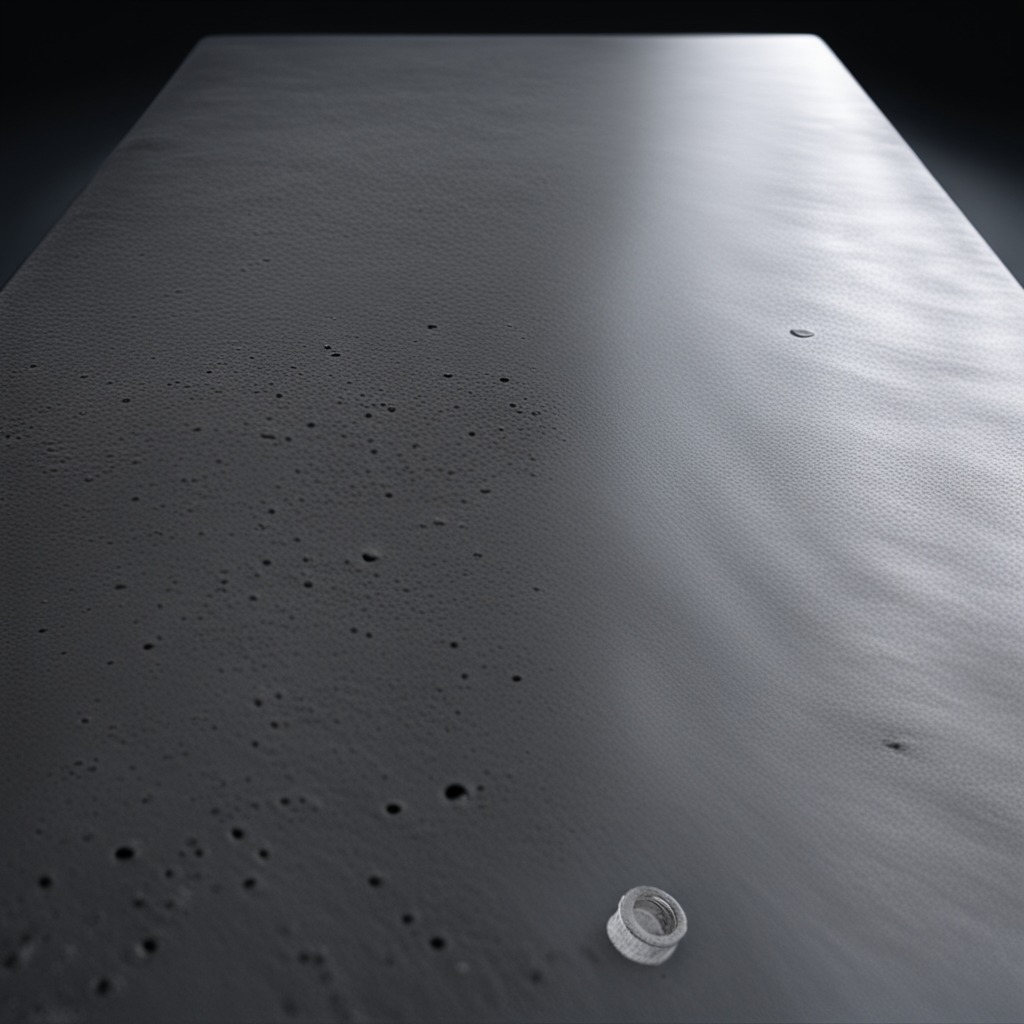
A metal nut is lying on a clean granite table inside a workshop at night.